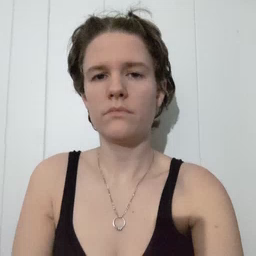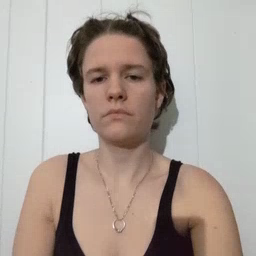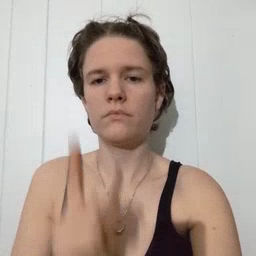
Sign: up